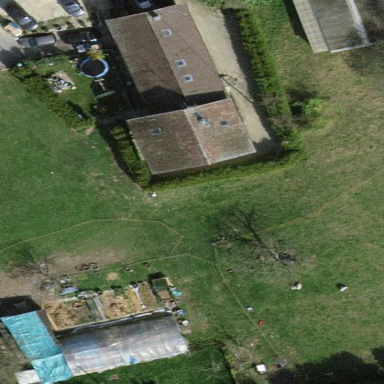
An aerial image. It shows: Farmyard area.